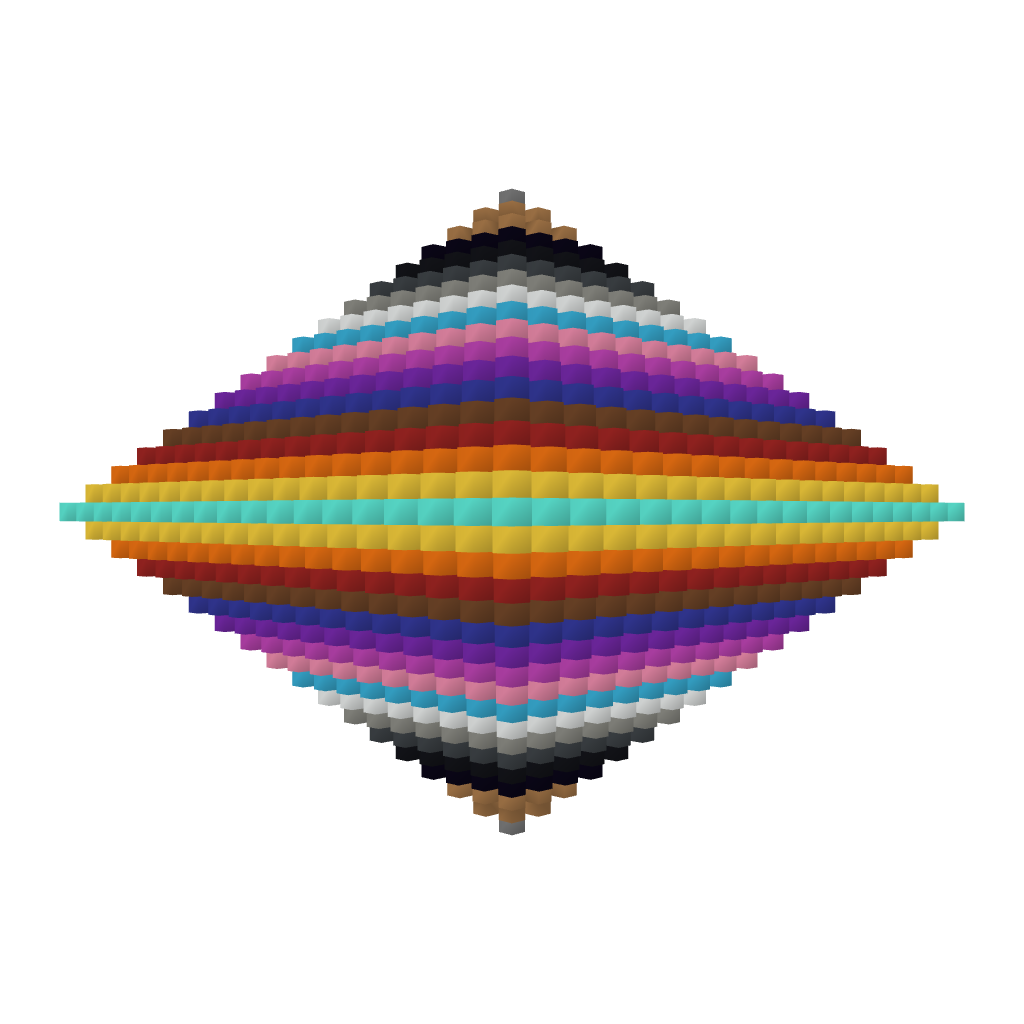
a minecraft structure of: Artistic Rainbow Pyramid 2